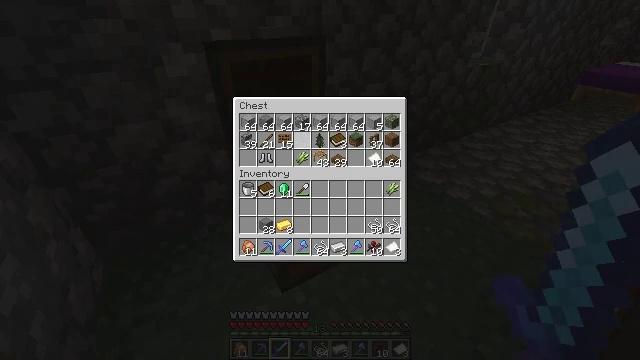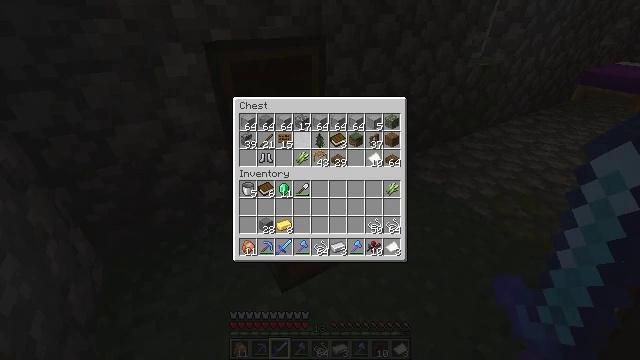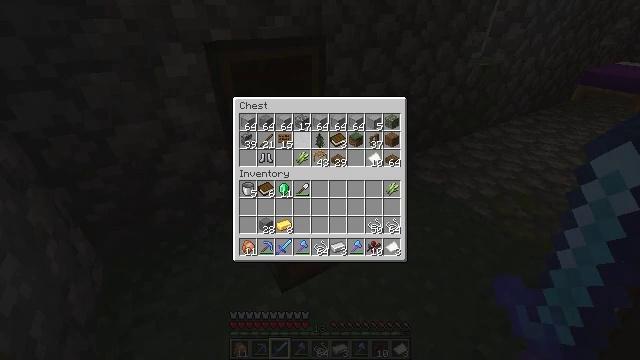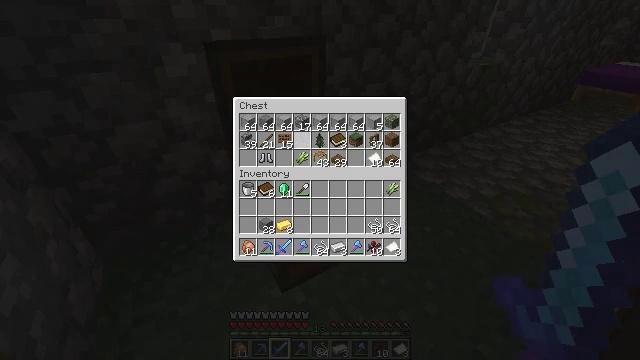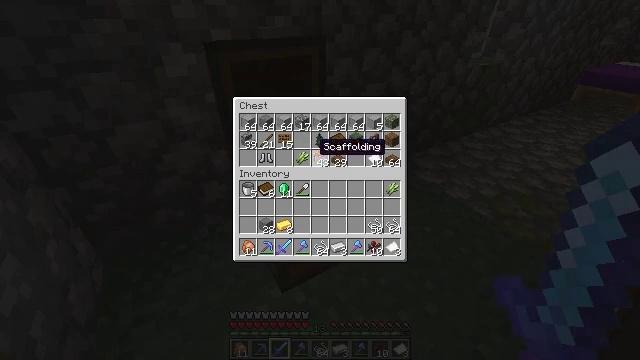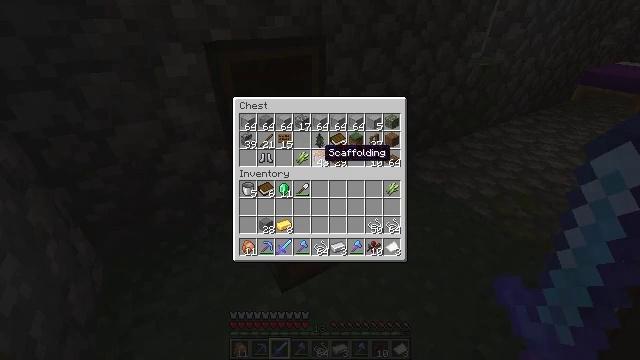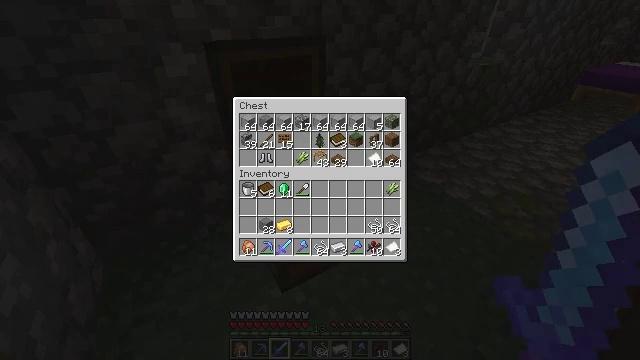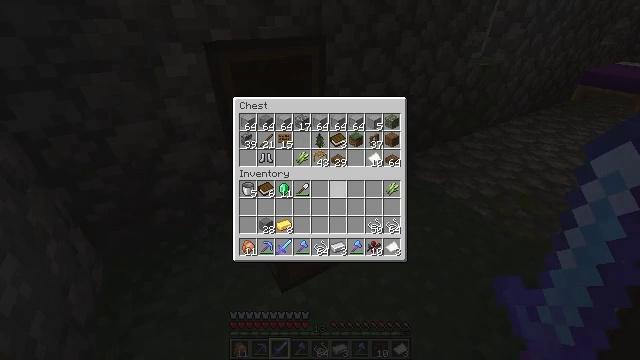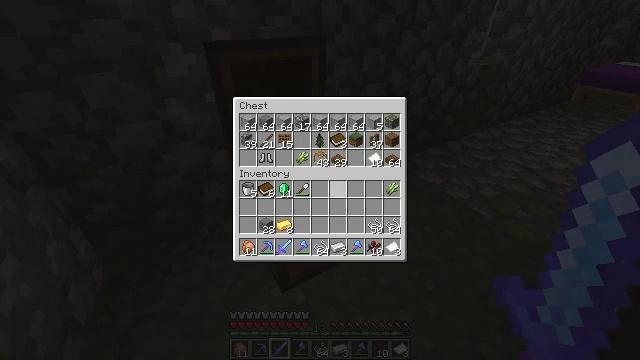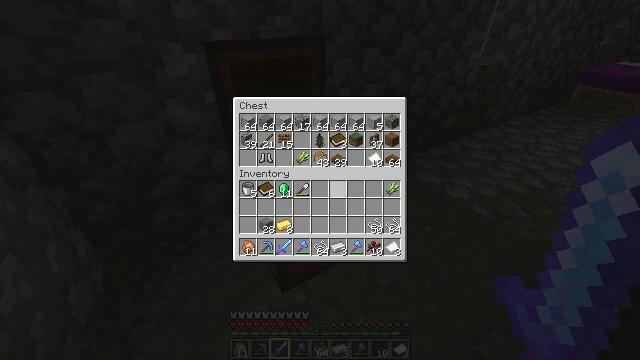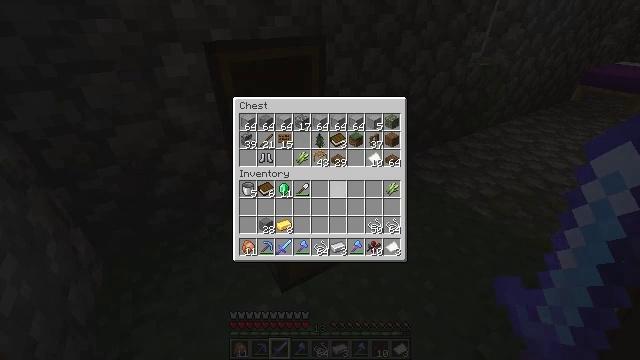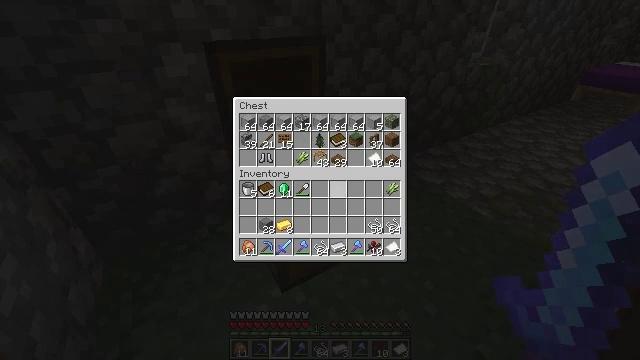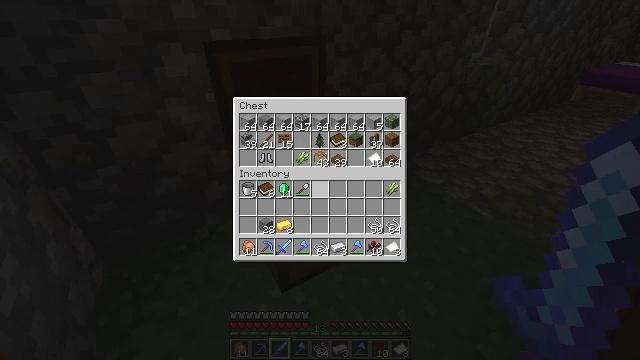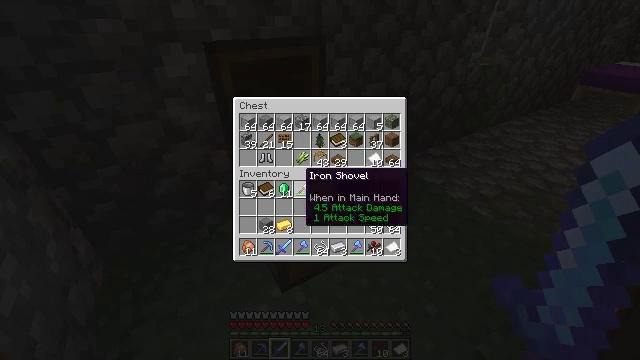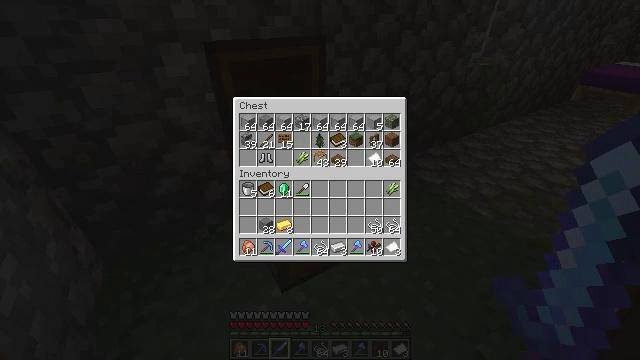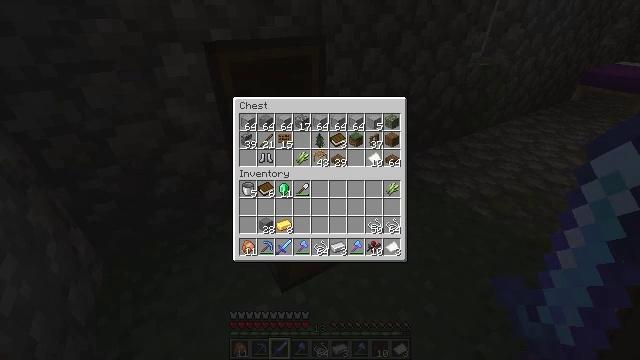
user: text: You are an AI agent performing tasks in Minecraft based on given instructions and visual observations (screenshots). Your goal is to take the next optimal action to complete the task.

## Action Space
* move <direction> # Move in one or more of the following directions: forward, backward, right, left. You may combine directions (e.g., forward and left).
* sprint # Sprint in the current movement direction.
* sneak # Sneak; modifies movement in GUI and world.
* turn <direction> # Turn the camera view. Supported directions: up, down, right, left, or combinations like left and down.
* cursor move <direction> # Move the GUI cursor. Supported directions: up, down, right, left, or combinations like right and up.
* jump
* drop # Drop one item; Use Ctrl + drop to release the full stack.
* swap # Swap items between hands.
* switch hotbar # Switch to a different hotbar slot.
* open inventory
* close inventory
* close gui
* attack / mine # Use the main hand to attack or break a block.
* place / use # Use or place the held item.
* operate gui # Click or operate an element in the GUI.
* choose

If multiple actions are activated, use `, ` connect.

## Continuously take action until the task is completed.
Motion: motion action
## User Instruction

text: Destroy the glass.
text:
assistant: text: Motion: sneak
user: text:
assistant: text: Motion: sneak
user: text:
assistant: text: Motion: sneak
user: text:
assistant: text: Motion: sneak, turn down
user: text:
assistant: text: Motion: sneak
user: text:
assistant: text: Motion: sneak, turn down
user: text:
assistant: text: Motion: sneak, turn down
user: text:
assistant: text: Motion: sneak, turn down
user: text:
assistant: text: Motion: sneak
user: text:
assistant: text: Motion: sneak
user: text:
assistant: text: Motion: sneak
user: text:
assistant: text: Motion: sneak, turn left
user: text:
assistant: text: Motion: sneak, turn left and up
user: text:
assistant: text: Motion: sneak, turn up
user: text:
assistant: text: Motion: sneak
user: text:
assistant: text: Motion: sneak
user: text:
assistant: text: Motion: sneak
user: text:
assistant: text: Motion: sneak
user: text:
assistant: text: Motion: sneak
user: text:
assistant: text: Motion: sneak
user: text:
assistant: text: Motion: sneak
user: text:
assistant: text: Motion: sneak
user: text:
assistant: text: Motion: sneak
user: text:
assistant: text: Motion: sneak, attack / mine
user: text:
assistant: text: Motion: sneak, attack / mine
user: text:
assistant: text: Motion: sneak, attack / mine
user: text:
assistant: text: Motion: sneak
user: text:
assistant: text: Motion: sneak, turn right and down
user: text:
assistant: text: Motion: sneak, turn right and down
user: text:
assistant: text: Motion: sneak